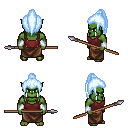
a pixel art fantasy rpg character, male body template, orc, green skin, maroon pirate shirt, robe skirt, white cyan long topknot hairstyle, white cloth bracers, spear, four views (front, back, left, right), 2x2 character sprite sheet, small pixel art, hard edges, no anti-aliasing